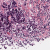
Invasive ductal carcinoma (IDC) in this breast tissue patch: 1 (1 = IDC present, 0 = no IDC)